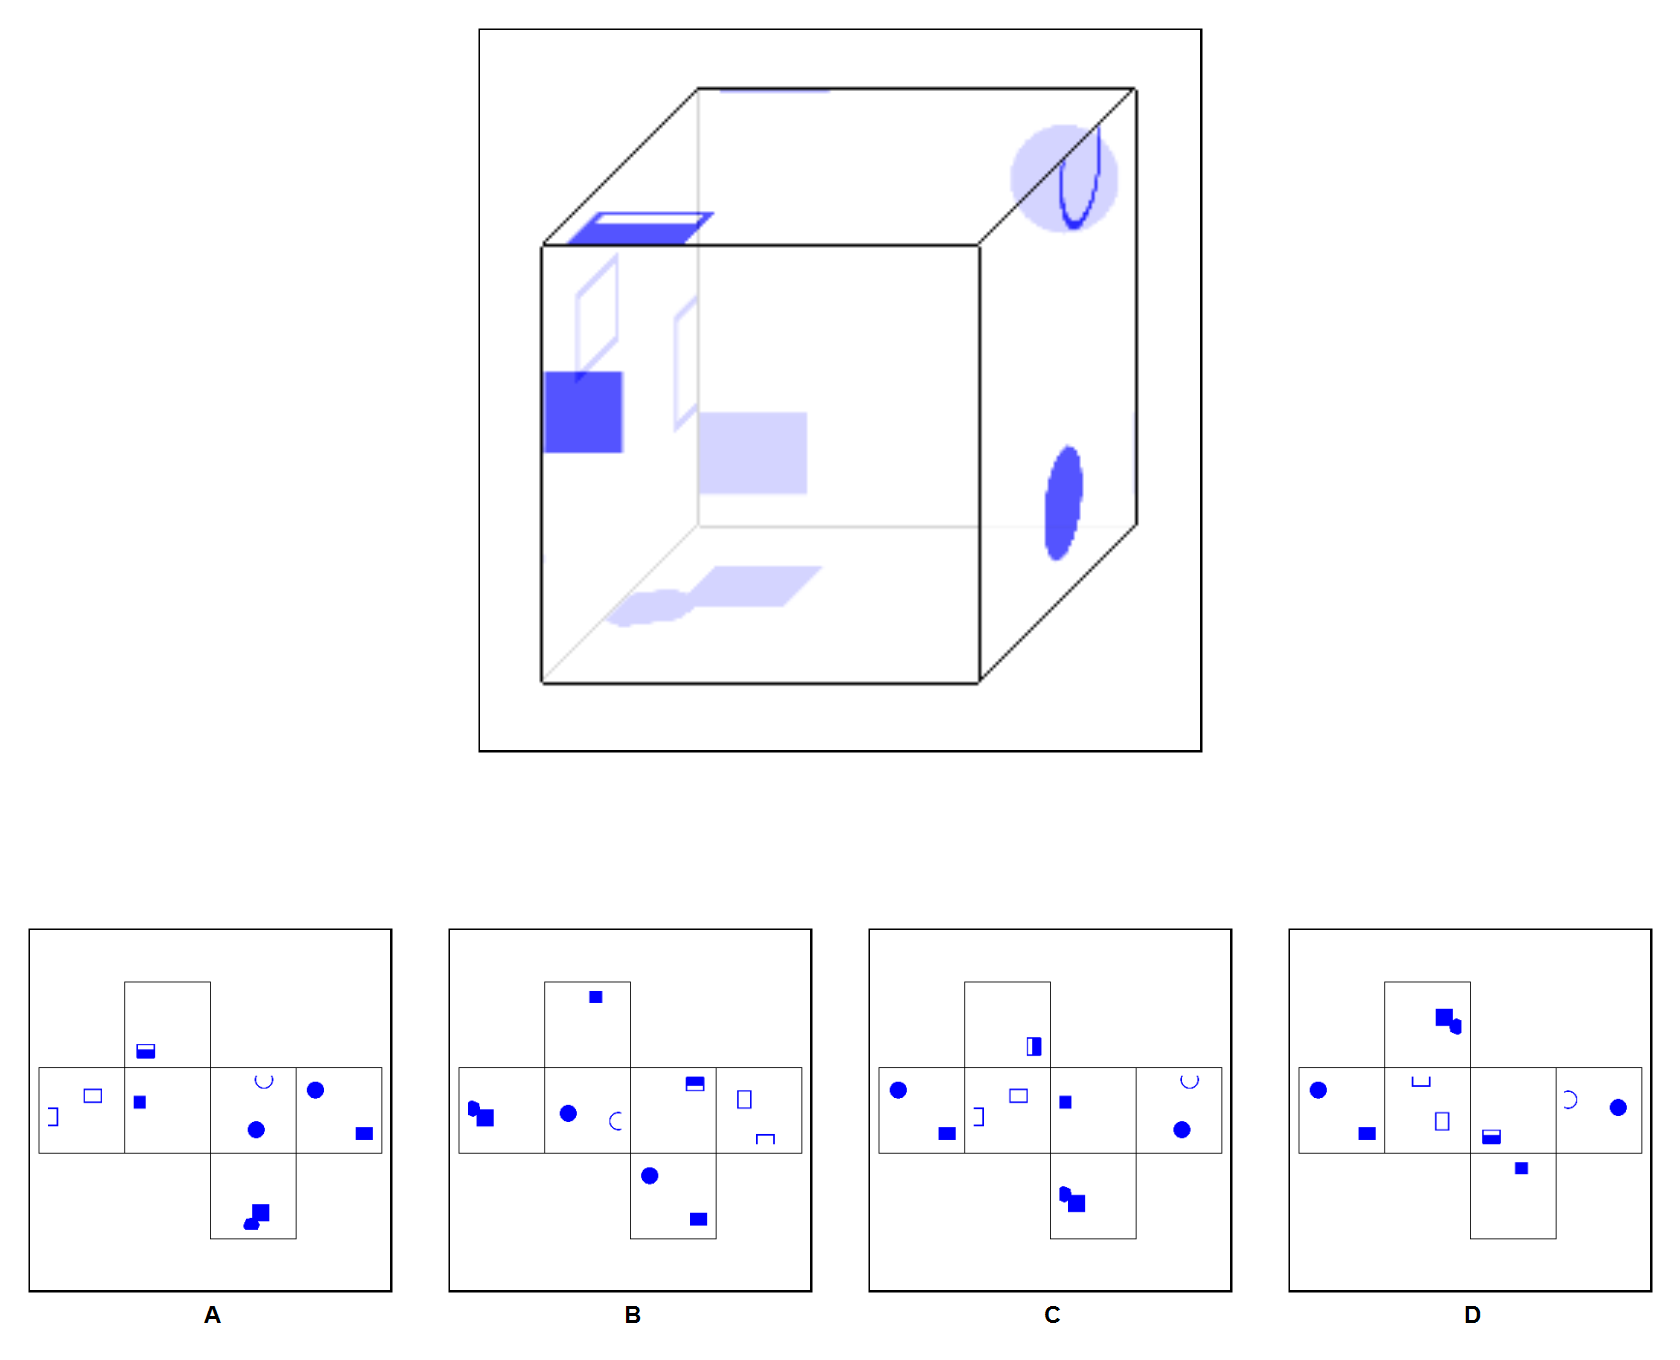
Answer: D